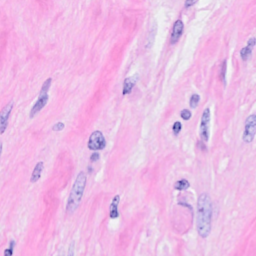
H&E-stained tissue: Breast